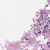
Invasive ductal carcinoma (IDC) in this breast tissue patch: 1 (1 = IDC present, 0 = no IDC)